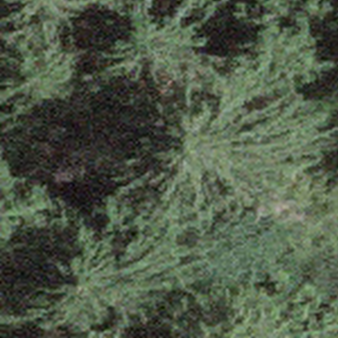
Label: other